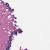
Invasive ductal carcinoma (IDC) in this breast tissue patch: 0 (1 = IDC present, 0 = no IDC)